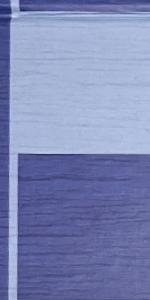
Label: Empty